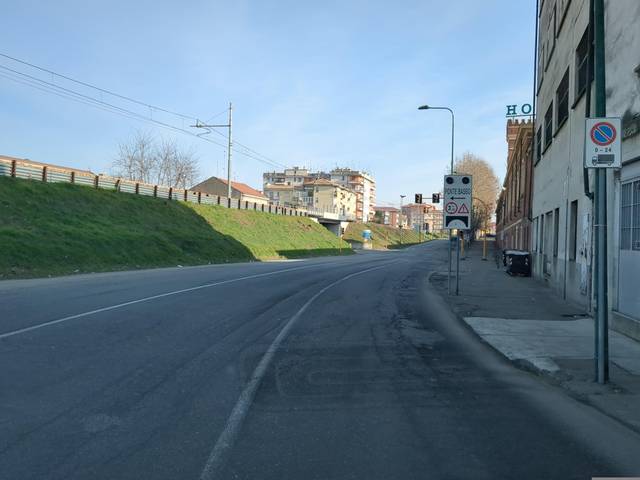
Region: Italy
Coordinates: 45.14, 8.455